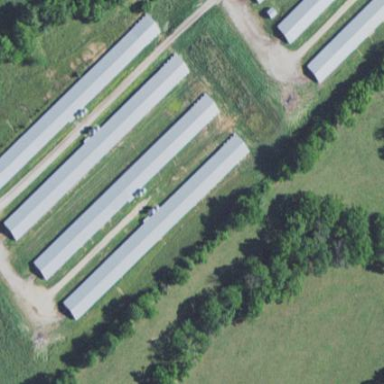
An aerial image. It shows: Farm auxiliary building.